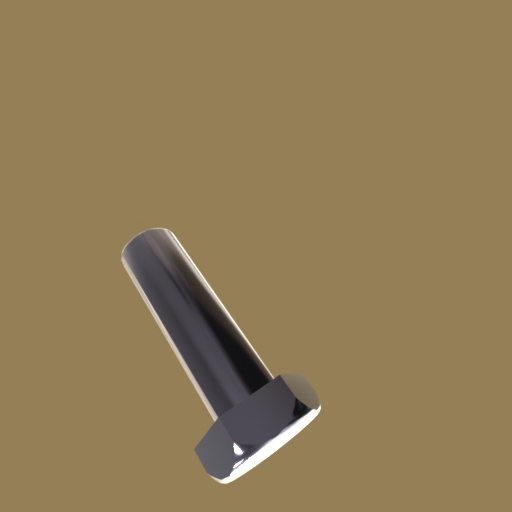
Label: bolt